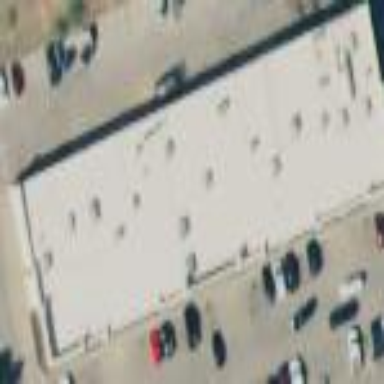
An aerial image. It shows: Mall building.